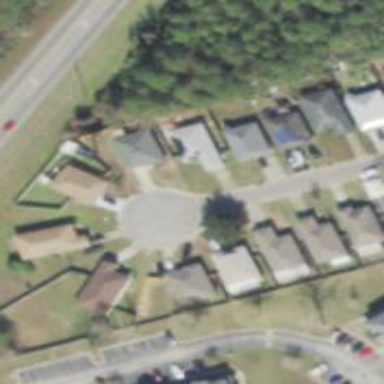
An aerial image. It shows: Driveway.